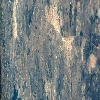
Label: land